Aerial crown-view tile of a tropical tree (Barro Colorado Island, Panama), acquired 20241014:
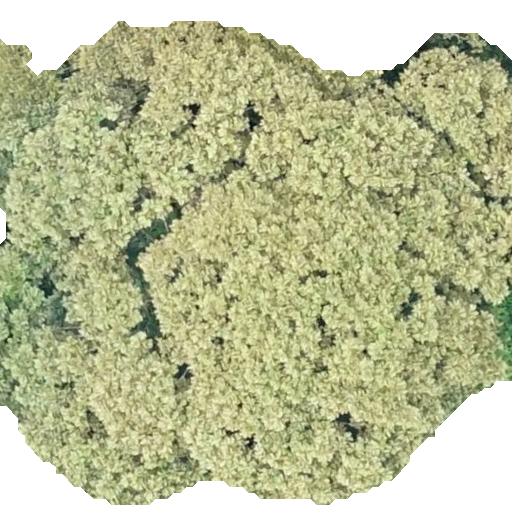
Species: Dipteryx oleifera
GBIF accepted scientific name: Dipteryx oleifera
Crown area: 364.239 m²